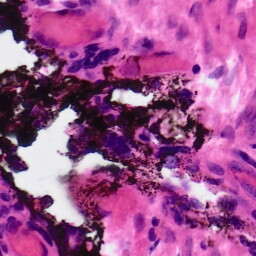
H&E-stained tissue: Ovarian